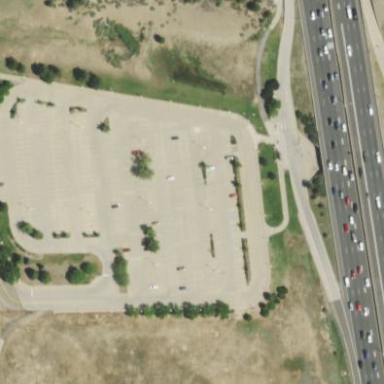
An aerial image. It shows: Paved parking area with Park & Ride facilities.